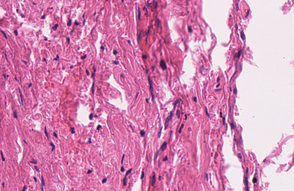
Tumor epithelial tissue: no
Tumor-associated stroma tissue: yes
Normal tissue: no